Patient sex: F
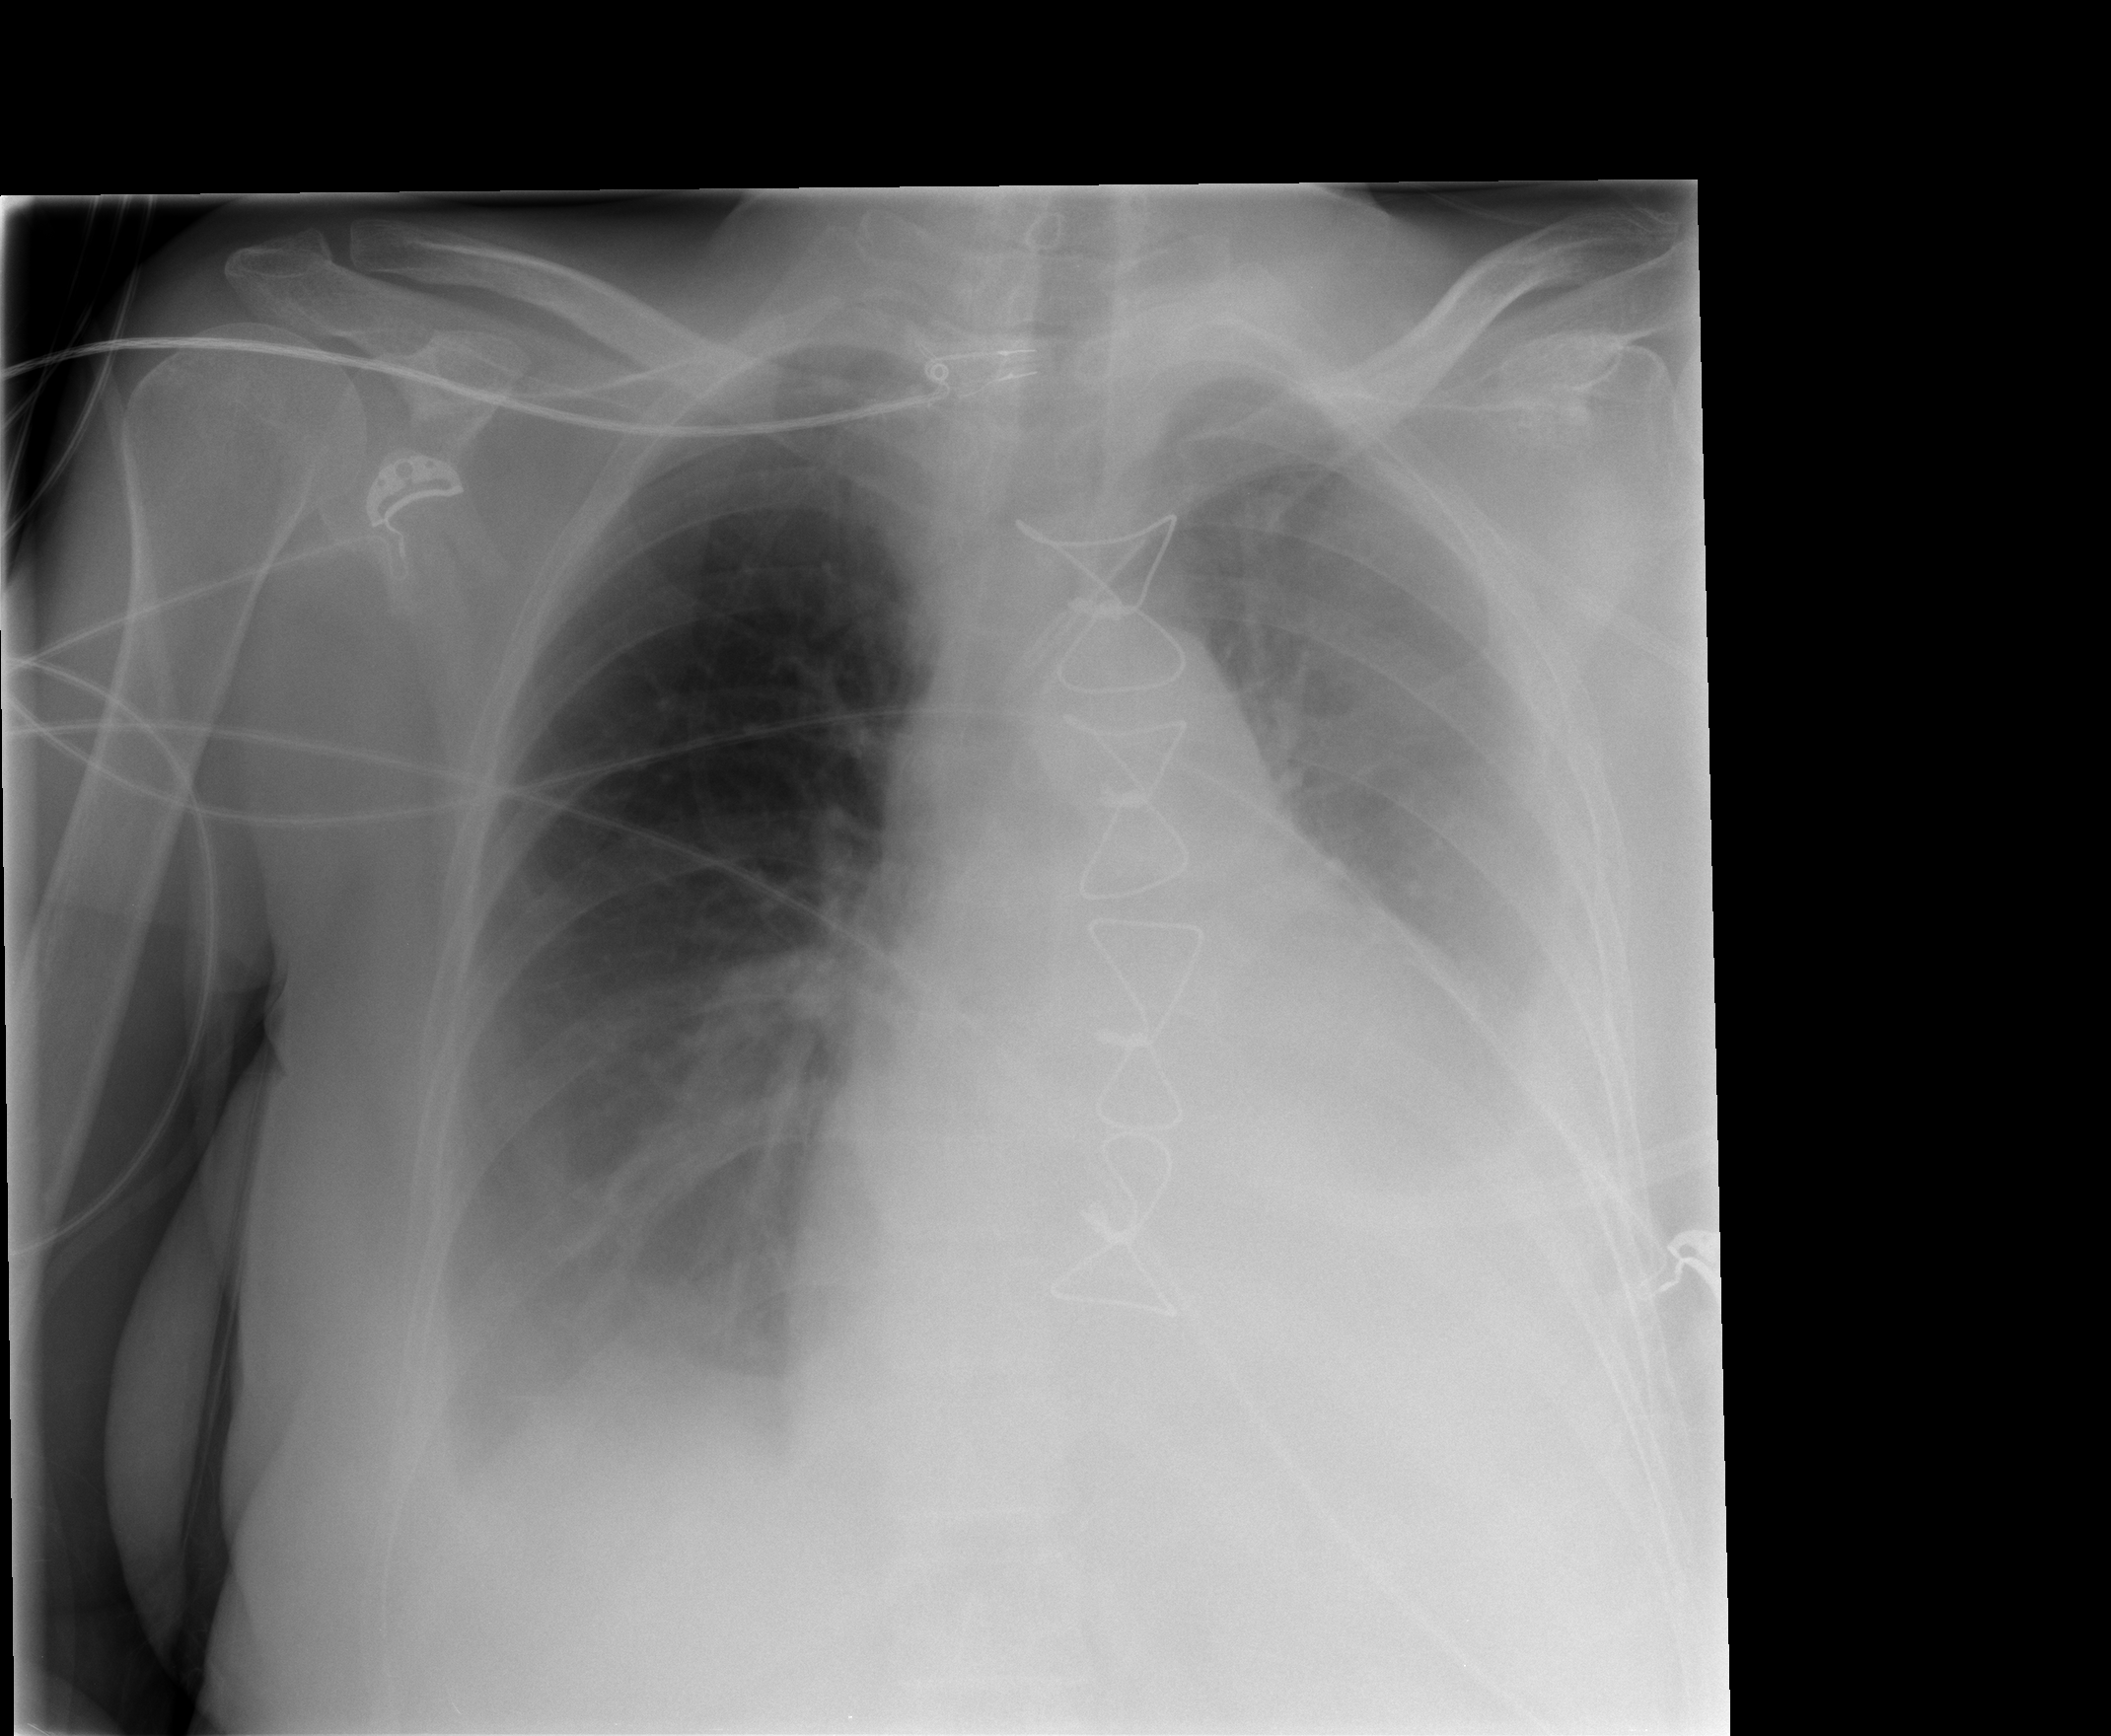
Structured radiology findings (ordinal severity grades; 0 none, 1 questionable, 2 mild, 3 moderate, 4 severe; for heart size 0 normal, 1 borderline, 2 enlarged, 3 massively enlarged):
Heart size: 3
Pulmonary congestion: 0
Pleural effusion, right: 2
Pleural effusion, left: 3
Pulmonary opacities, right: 0
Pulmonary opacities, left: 0
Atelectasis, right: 2
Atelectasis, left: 2